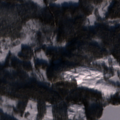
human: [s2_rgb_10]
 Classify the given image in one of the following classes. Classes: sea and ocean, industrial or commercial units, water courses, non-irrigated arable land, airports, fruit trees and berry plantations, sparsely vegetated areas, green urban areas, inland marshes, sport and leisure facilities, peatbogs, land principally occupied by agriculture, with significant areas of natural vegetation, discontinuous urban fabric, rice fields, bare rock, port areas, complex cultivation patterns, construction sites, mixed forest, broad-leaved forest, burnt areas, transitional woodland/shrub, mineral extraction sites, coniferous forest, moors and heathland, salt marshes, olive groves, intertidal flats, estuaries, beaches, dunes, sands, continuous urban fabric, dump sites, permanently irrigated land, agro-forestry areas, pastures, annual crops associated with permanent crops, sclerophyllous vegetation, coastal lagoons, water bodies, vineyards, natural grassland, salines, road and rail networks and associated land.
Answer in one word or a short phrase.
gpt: complex cultivation patterns, coniferous forest, water bodies